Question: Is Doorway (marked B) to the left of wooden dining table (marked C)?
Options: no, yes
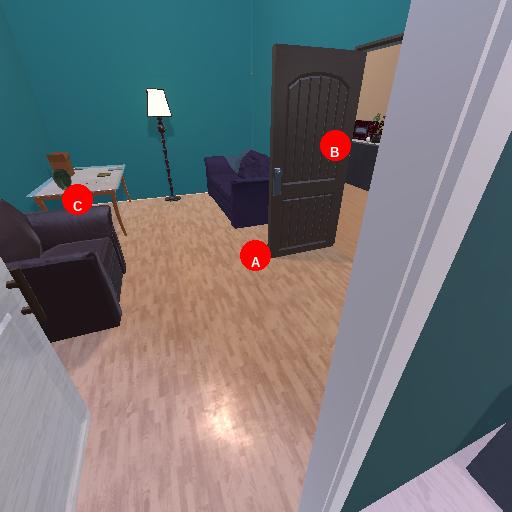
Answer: no